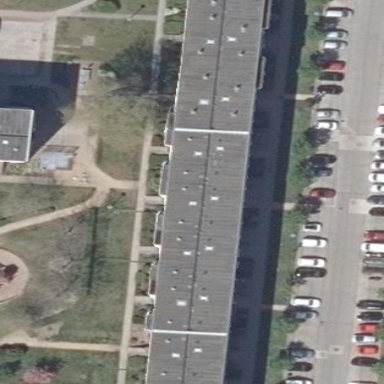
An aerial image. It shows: Residential building with flat roof made of tar paper.